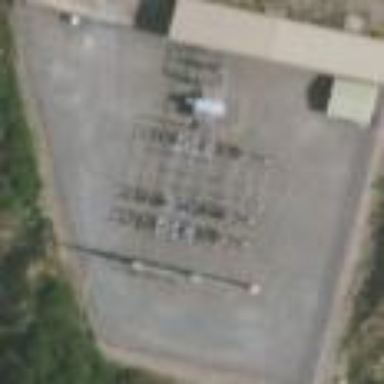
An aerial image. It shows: Substation surrounded by fence.